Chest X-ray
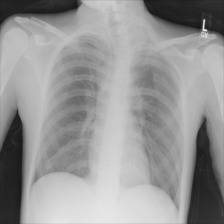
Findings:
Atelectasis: negative
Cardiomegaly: negative
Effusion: negative
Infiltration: negative
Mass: negative
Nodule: negative
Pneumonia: negative
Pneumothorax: negative
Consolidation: negative
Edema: negative
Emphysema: negative
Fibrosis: negative
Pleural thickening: negative
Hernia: negative